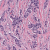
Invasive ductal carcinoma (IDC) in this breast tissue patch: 1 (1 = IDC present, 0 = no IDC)